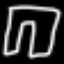
Label: pants